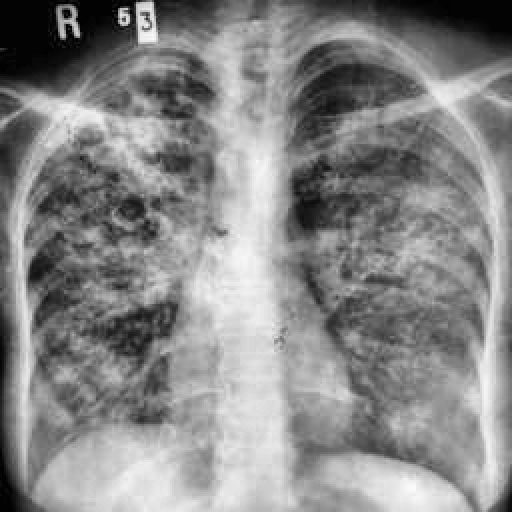
Finding: TUBERCULOSIS